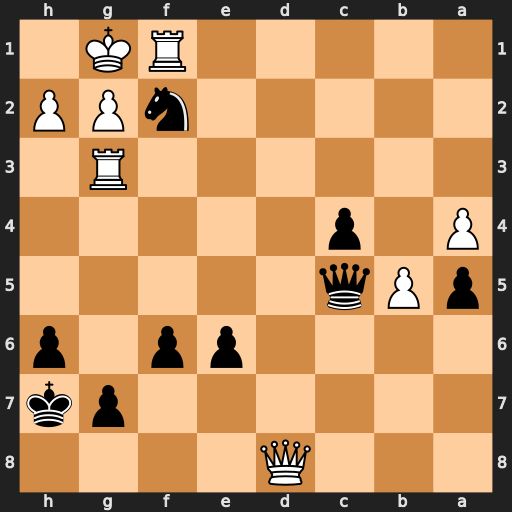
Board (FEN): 3Q4/6pk/4pp1p/pPq5/P1p5/6R1/5nPP/5RK1
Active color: b
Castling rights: -
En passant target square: -
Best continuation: Nh3+ Kh1 Qg1+ Rxg1 Nf2#